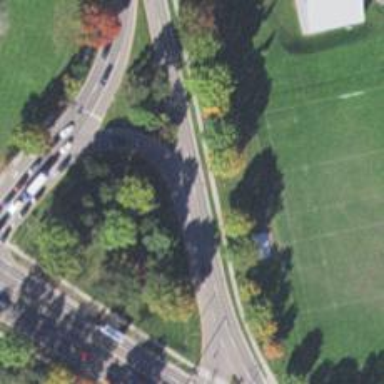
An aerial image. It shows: Primary highway with asphalt surface. The junction is circular.